Question: I'm trying to create a 3D Carousel using CSS3 ('transform').
But, there is a problem.
Look at the pictures below:

The first image is result of my current code (which likes looking carousel from inside, also with bugs :P ), but I want to get something like second image. (looking like a carousel from outside, and bug free!)
<URL> is my code.
'div''div'<URL>
How to get something like the second image? Which CSS Transform codes should I use?
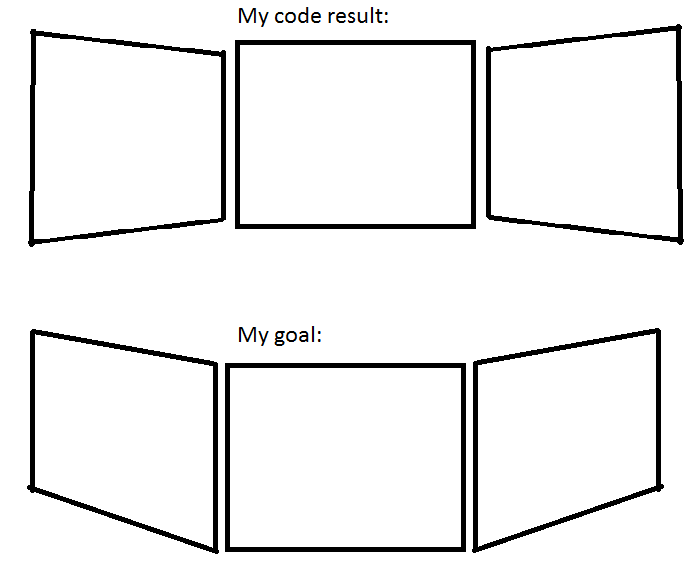
Answer: here is working <URL> of what you want
In order to fix the height issue on applying the , you need to give and also to left and right elements respectively.
EDIT:
well there are lot of tutorials explaining the use of css3 translation
I am pointing to one of those
<URL>